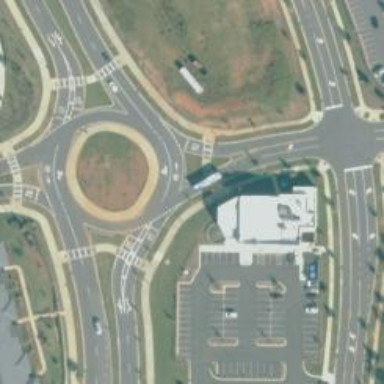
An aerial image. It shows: Tertiary road with asphalt surface leading to roundabout junction.